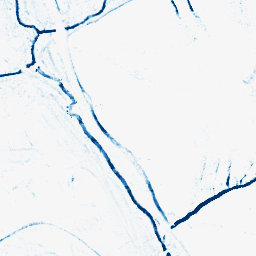
Category: morphological
Decomposition family: morphological_rect
Decomposition parameters: operation: closing
width: 5
height: 5
Upsampling method: cubic_catmull_rom
Upsampling parameters: scale: 2
Upsampling scale: 2